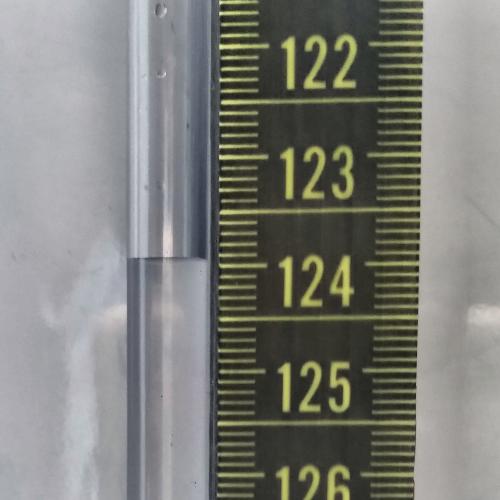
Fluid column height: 123.9 cm